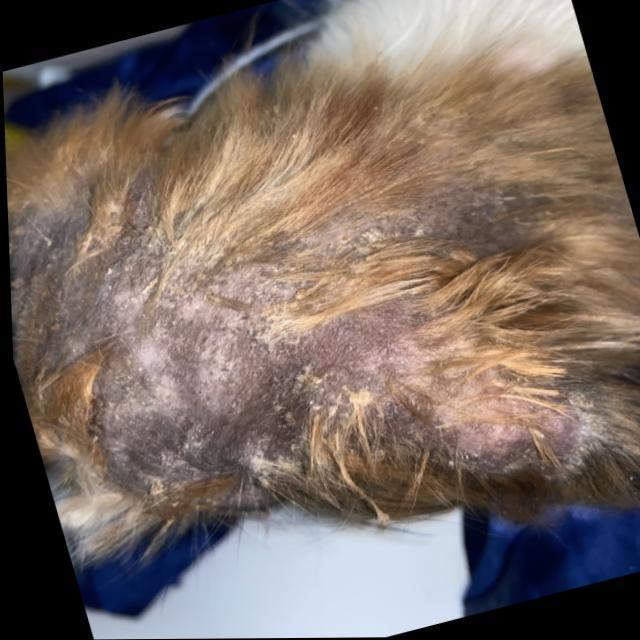
Canine demodicosis (Demodex mange) — caused by Demodex canis mites. Presents with alopecia, follicular papules, pustules, and comedones. Often localized on face and forelimbs.